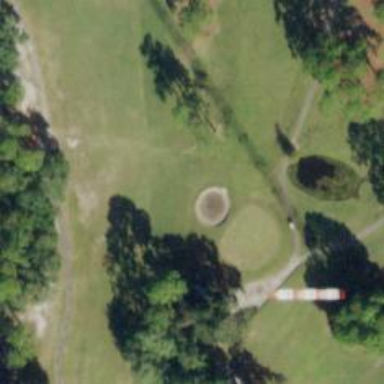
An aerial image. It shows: View of golf hole.